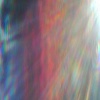
Label: sunburn